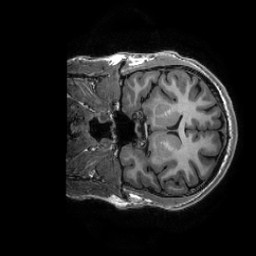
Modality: T1w
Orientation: coronal
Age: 26
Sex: male
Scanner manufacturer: ge
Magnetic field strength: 3 T
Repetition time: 0.0073 s
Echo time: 0.003 s